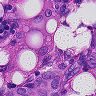
Metastatic tissue present: yes